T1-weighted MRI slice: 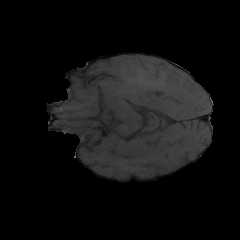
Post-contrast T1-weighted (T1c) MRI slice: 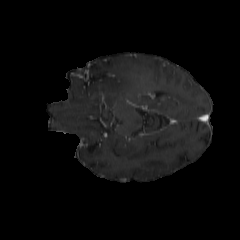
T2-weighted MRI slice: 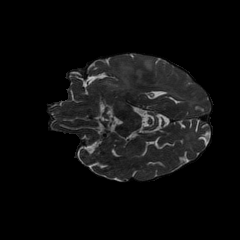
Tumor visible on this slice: yes